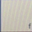
Piece: xx